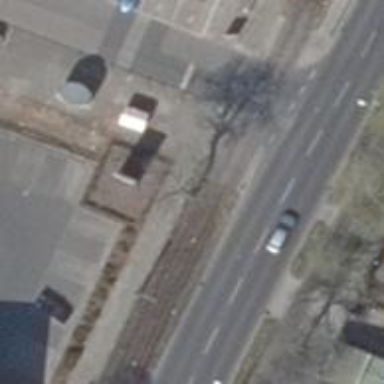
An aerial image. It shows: Tram crossing on the railway.